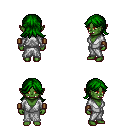
a pixel art fantasy rpg character, female body template, orc, green skin, white robe, red pants, green loose hair, leather bracers, four views (front, back, left, right), 2x2 character sprite sheet, small pixel art, hard edges, no anti-aliasing